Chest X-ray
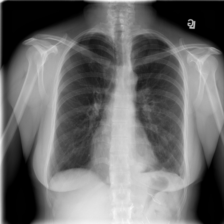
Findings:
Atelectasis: negative
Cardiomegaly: negative
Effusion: negative
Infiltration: negative
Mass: positive
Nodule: negative
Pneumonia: negative
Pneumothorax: negative
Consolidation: negative
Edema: negative
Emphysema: negative
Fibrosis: negative
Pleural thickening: negative
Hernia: negative